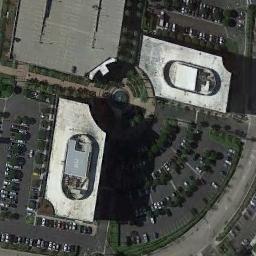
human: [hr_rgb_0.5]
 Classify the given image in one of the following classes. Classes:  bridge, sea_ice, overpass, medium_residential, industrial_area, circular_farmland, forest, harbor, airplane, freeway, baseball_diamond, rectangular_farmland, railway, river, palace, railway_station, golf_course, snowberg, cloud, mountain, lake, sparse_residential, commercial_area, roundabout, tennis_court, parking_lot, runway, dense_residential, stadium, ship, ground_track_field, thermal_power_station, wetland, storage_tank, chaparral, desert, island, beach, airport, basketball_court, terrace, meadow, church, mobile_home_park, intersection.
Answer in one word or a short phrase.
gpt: parking_lot